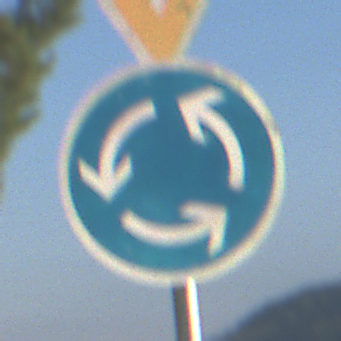
Verkehrszeichen: Kreisverkehr
Zusatzzeichen oben: VorfahrtGewaehren
Umgebung: Outdoor, Nature
Tageszeit: MorningAfternoon
Wetter: PartlyCloudy
Licht: Natural
Jahreszeit: NotSpecified
Kontrast: HighContrast